Question: I am creating an application in J2ME. I have one 'Loginpage' and 'SearchingAccount' Page.
I insert 'AlertSuccess' and 'AlertFailure' between this two pages. If user login successfully
he redirect on 'AlertSuccess' after click on alert he redirect to 'SerachAcount' Page.
I do this successfully but when user enter incorrect details then I need to show 'AlertFailure' and show again login page but my application shows 'AlertSuccess' and displays 'SearchAccount' page even when user enter incorrect details.
I tried a lot of but didn't success. Please give me any hint about how to do this.
Here is my MIDlet flow screen:

Here is my code for reference.
'''
} else if (displayable == Login) {
if (command == Login1) {
u_Name=txtUserId.getString();
u_Password=txtPassword.getString();
readUserRecords(u_Name, u_Password);
switchDisplayable(null, getWaitScreen());
public void readUserRecords(String userName,String Password){
try{
byte[] recData = new byte[5];
int len;
for(int i = 1; i <= rs.getNumRecords(); i++){
if(rs.getRecordSize(i) > recData.length){
recData = new byte[rs.getRecordSize(i)];
}
len = rs.getRecord(i, recData, 0);
String str= new String(recData,0,len);
s=str.indexOf(userName);
s1=str.indexOf(Password);
splitUserRecord(str);
System.out.println("User Login Page--------------------------------------");
System.out.println("---index of string-------"+s+" and "+s1);
if(u_id.equals(u_Name)&& u_pass.equals(u_Password))
{
System.out.println("UserLogin Successfully "+str);
alertSuccess = new Alert("OK", "You are Login Successfully!",
successimg, AlertType.INFO);
alertSuccess.setImage(successimg);
display.setCurrent(alertSuccess, Login);
}
else
{
System.out.println("Enter Wrong user name");
alertFailure = new Alert("Cancel", "Enter correct user name and password!",failureimg, AlertType.INFO);
System.out.println("Enter Wrong user name1");
alertFailure.setImage(failureimg);
System.out.println("Enter Wrong user name2");
display.setCurrent(alertFailure, Login);
System.out.println("Enter Wrong user name3");
// getAlertFailure();
}
}
}catch (Exception e){}
}
public Alert getAlertFailure() {
if (alertFailure == null) {
alertFailure = new Alert("alert");
alertFailure.setTimeout(Alert.FOREVER);
alertFailure.setImage(failureimg);
display.setCurrent(alertFailure,Login);
}
return alertFailure;
}
public Alert getAlertSuccess() {
if (alertSuccess == null) {
alertSuccess = new Alert("alert1");
alertSuccess.setTimeout(Alert.FOREVER);
}
return alertSuccess;
}
'''
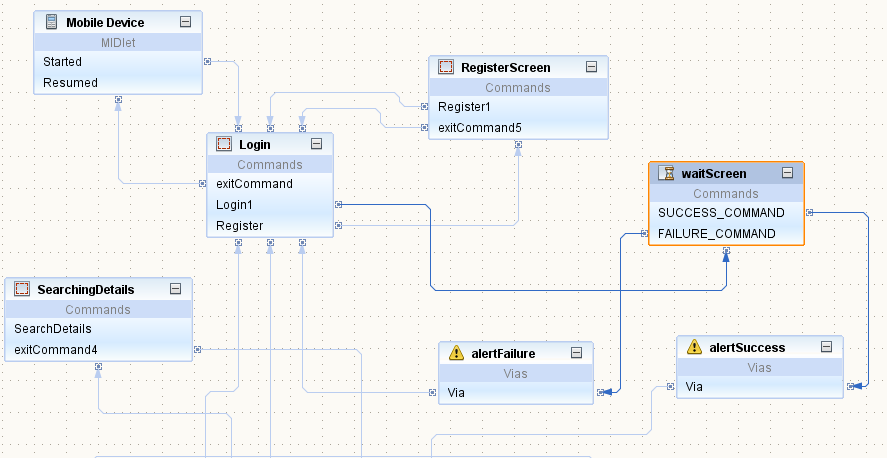
Answer: If I am right, your code is autogenerated. You need to write all code manually then simply call the function(which will show next form) on Command click.
And inside this form you should write 'display.setCurrent(Form Name)'. But don't forget to append widget to a specific form.